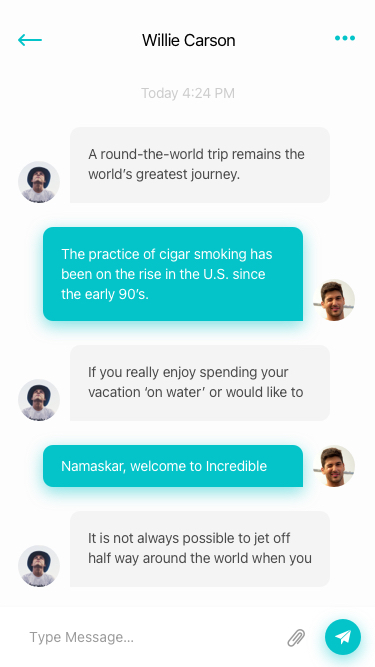
Text in this UI design:
Willie Carson
Today 4:24 PM
A round-the-world trip remains the world’s greatest journey.
For two out of every three people, this is the ultimate travel experience, according to recent research. Needless to say, in a world obsessed by travel, travelers and travel agents are both looking for the cheapest tickets and airfares available.

Cheap airline tickets, in most cases, can be obtained from wholesale dealers and discounters.

If your requirements are simple – you want a round-trip ticket from one place to another, you have a particular airline on your mind and you have definite dates; then you can go directly to the source – to the ticket discount agency which buys cheap tickets in bulk from wholesalers and consolidators.

In real life most trips require more planning, and most people need a help from the agent to figure out what would be the best air ticket solution for their particular case. Cheap airfares to a particular region can often be found with local airlines that specialize in that country. Sometimes an agency that operates and retails tours to a particular country will have a discount agreement with the national carrier and will sell discount tickets on that airline.

With a bit of research through travel magazines aimed at the particular country of your choice, you can often find agencies dealing with national carriers for that country. For the cheapest possible airfare to many places the most affordable prices are often found in local travel agencies that deal with a particular destination selling round-trip discount airline flights – most likely to the capital of that country and a few main cities.

Sometimes you can find a really cheap air ticket with a discount retail agency that specializes in trips to a wider range of destinations or to multiple destinations. Through the sheer number of tickets that they sell they can command a reasonable discount. However, keep in mind that most advertised prices do not include taxes, luggage fee and airport tax, so the cheap airfare may end up being not so cheap. Best to read the small print to clarify exactly what you are getting before you purchase a ticket.

Another trick of the trade is for agencies to grab attention by indicating the lowest possible prices, which only apply on specific dates in low season. You’ll find that all agencies do this, even the most expensive ones so, don’t be surprised if you get a quote at double the price from what was displayed in the ad.

Airlines usually publish their scheduled flights and prices six months in advance. If you have decided on a destination it can be a good opportunity to get an ‘early bird’ discount by booking well in advance. Keep your eye on the travel press and also airline web-sites. There are often special discounts and incentives aimed at travelers who book online, as carrying out a booking online is cheaper for the company than through an intermediary who will take a commission.

However, although you can expect to get the cheapest air ticket if you start searching many months ahead, there are some exceptions. At times like Christmas or other periods of high demand the prices are usually inflated and planes fill up many months in advance. If you can be flexible and travel on actual holiday days such as Christmas day or New Years Eve you can find some pretty attractive discounts.
The practice of cigar smoking has been on the rise in the U.S. since the early 90’s.
In part due to a reputation as a glamorous alternative to cigarette smoking, the increase can also be tied to its popularity among celebrities, as well as to the social nature of its practice. But whatever the reason, it is clear that cigars are big business in the U.S. with higher sales of premium brands each and every year.

Magazines like Cigar Aficionado portray cigar smoking as alluring, and perhaps slightly risqu
If you really enjoy spending your vacation ‘on water’ or would like to try something new and exciting for the first time, then you can consider a houseboat vacation. There are so many fun things to do and so many great landscapes to see on a houseboat vacation! But before making further plans, let’s take a look at the options that you have for a low-cost vacation on water: you could rent a houseboat this year and try out an altogether exotic kind of vacation this year, or you could indulge in a houseboat timeshare. What is a houseboat timeshare? Most people who have used a houseboat timeshare say that it is a great way to spend your vacation at a very high-quality resort, in a place where you couldn’t get reservations so easily that too at a very low price! Doesn’t that sound great? But let’s see how and why houseboat timeshares can offer you with such fabulous opportunities of low-cost vacationing on water.

Initially the concept of timeshare appeared somewhere in the 1960’s in France. The principle of a timeshare actually marketed the concept of ‘buying the hotel’ for vacationing. Indeed, timeshare is a form of real estate ownership, more precisely vacation property ownership. The owners divide the costs of running the resort and also the use of the place between themselves. This timeshare concept was first applied to land-resorts, but nowadays, we have all kinds of vacation properties, including houseboats. Houseboat timeshare works on a very simple principle. All 52 weeks of the year are divided between the owners (usually there are 51, considering that one week should remain for maintenance)! So they can own the resort on a 1/51 basis and can use the resort one week per year. Of course, one can buy as many houseboat timeshares as he/she wants to. But maybe you neither have the budget to do that nor the time. And spending your vacation in the same spot every year doesn’t seem to be such an exciting idea too! Therefore, several companies have been founded who promote the idea of exchanging timeshares. Thus being a timeshare owner helps you avail the opportunity to exchange the existing timeshare with someone else to a more pleasant vacation on a different spot for a very small fee. And so, with the houseboat timeshare you could spend less for a vacation that in other conditions would end up costing you quite a fortune.

There are many companies out there that deal in timeshare and exchanging. Several of them deal with all types of vacation property ownership, like land resorts, houseboat timesharing or even motor homes, yachts and campgrounds.

If you want to consider houseboat timeshares for a low-cost vacation on water but don’t know if you will really like the concept, then I would recommend that you go to one of the exchange companies and try to get a vacation timeshare for a week. These companies have special offers for non-timeshare-owners. In this way, you can check out what you’ll be ‘owning’ and see if it suits you or not. And of course, you can make a comparison between renting and houseboat timeshare when it comes to the question of your budget. In this way you’ll be able to assess if it is more convenient for you to rent or to pay the company’s fee and the maintenance fee for a houseboat timeshare. Whatever be your choice, don’t forget to enjoy your low-cost vacation on water to the fullest!
Namaskar, welcome to Incredible India, where culture echoes, tradition speaks, beauty enthralls and diversity delights.

Bounded by the majestic Himalayan ranges in the north and edged by an endless stretch of golden beaches, India is a vivid kaleidoscope of landscapes, magnificent historical sites and royal cities, misty mountain retreats, colorful people, rich cultures and festivities. The timeless mystery and beauty of India has been waiting for you for 5000 years, always warm and inviting, a place of infinite variety – one that favors you with different facets of its fascination every time you visit India.

visit the four corners of India: North India, South India, East India, West India

North India – Land of Romance

You’ve arrived at Delhi. The months of planning and curiosity are over; you’re actually in India. Every experience, every sound, every smell shouts that you’ve arrived somewhere magical, somewhere Special. It is here that the deep love of one man for one woman created the Taj Mahal; where the King of Kings ruled; where the sacred Ganges flows past holy cities; where the Himalayas stand silent and magnificent; where 5000 years of culture waits to be absorbed.

Delhi – the Old and the New

Delhi is above all an historic city, an elegant capital, content to leave to Calcutta and Bombay the roles of commercial and business supremacy. It is in fact really two distinct cities; the energy and colour and the thronged bazaars and Moghul architecture of Old Delhi contrast with the formal splendour of New Delhi, whose wide boulevards offer ever-changing perspectives of Lutyen’s landscaped city. Delhi has several world-famous luxury hotels, with the comfort and style to ensure relaxation after your journey; from here, set forth to experience the sights and sounds of the city. The gracious Red Fort, the Jama Masjid (the largest mosque in India), the Qutab Minar complex with its soaring tower – all are waiting to be explored. Allows some time to wander round the inexpensive modern shops and handicraft centres. Magicians and dancing bears entertain crowds in the marketplaces, while fortune tellers may offer glimpses of the future. The heat of the day gives way to balmy evenings; enjoy a meal in one of the many splendid restaurants, the exotic music of sitars and veenas and the subtle rhythms of the tabla accompanying the delicious cuisines from throughout the country. Flights and trains and buses run from Delhi all over north India, so it is always easy to reach the next destination.

West India – The Warm West

After the vibrant atmosphere of Bombay, allow the palm-fringed beaches of Goa to warm your spirit in the sun and relax your mind. Or meditate in cool and ancient Buddhist caves tunneled out of solid rock on the craggy hillsides – a dramatic contrast from the colourful fairs and festivals in unspoiled Gujarat. The choice is once again tremendous in this land that offers everything.

Mumbai – Gateway of India

There is a powerful life force at work in this thriving, modern commercial city, with its plate-glass skyscrapers and hectic colorful street life. The pace and confusion is vibrant, with businessmen hurrying to work, hooting traffic, fisherwomen in their bright sarees and ‘tiffinwallahs’ hurrying with their metal containers to deliver the businessman’s lunch direct from his home to his office. After relaxing on Chowpatty beach under the cool evening sky, sipping refreshing milk from a large green coconut, you will start to love Bombay. You will feel ready to visit the elegant and world famous Taj Mahal hotel for a delicious snack or drink while watching the sunset over the many boats in the harbour. In the luxury and quiet of a hotel room, sightseeing can be planned. Consider a visit to the lofty Hanging Gardens next door to the intriguing Towers of Silence; or maybe win a million at the beautiful Mahalaxmi Racecourse, one of the finest in India. A glamorous day visiting the famous Bombay film studios can be arranged, and perhaps a chat with one of the many film stars. Relive the ancient stories of the Hindu gods sculpted on the walls of caves at Elephanta. This well known island, where monkeys scamper across your path, is a short and pleasant boat ride from the famous landmark in Mumbai – the Gateway of India. When ready to leave this city of tycoons, commerce, skyscrapers and film stars, prepare for adventures of a very different kind which await at its doorstep.

South India – A Heritage of Centuries

The delightful south; almost untouched by invasions throughout its history, the Indian heritage is more intact here than in other regions of the country. This is a land of temples, a land of the devout where new wonders await – the profusion of orange flowers, the shade of the banyan tree, and the soft beat of distant drums as yet another festival starts…

Chennai – A Kaleidoscope of Moods Chennai is the centre of the Hindu tradition of Bharata Natyam (classical dancing) the art of temple sculpture also comes from this part of the country, and gives expression to both the devoutness and the artistic skills of the Tamil people. Chennai is the home of the ancient Dravidian civilisation, one of the oldest articulate cultures in the world. It is a city where the landscape of the past lives easily with more recent history. This busy, efficient metropolis is a good centre to plan a journey over South India. Make use of the international and domestic airport and the massive network of trains and buses. The friendliness, sincerity and colourfulness of the people can slowly be absorbed while taking a stroll over the sandy stretch of beach known as the Marina, or visiting Fort St. George, built by the British East India Company. So many of the street names reflect the city’s long association with other cultures; China Bazar Road, Armenian Street, Portuguese Church Street for instance. In 78 AD, the Apostle St Thomas was martyred in the city, but the Christian faith now finds graceful expression in the many churches, particularly the San Thome Cathedral. View the whole panorama from the Chennai lighthouse, or experience the culture from ground level in the temples, art galleries or museums. Head off in any direction from Chennai – even east, across the Bay of Bengal by boat or plane to Port Blair in the Andaman Islands; a paradise archipelago, lush and forested, home of some of the most exotic plant-life in the world. The crystal clear waters shimmer with tropical fish, and the islands are famous for their corals and water-sports facilities. North of Chennai is the large state of Andhra Pradesh, rich in archeological and architectural treasures. The capital, Hyderabad, was once the seat of the fabled Nizams. The Charminar is a national symbol, and the Salar Jung Museum a rich repository of the Raj.

East India – Excitement and Tranquillity

In no time at all the stimulating bustle and heat of Calcutta is left far behind, opening out to the cool and luscious mountains of refreshing Darjeeling. Encounter the mighty range of the Himalayas in Sikkim, the one-horned rhinoceros in wonderful wildlife reserves, then dream of a forgotten age in the ancient holy towns on the plains of rural India.

Discover the Soul of Calcutta

Calcutta is the largest city in India, indeed one of the largest in the world. Established as a British trading post in the 17th century, the city rapidly grew, acquiring a life and vibrancy of its own. Its glory is still reflected in the buildings of Chowringhee and Clive Street, know as Jawaharlal Nehru Road and Netaji Subhash Road respectively. It is a city which leaves no-one indifferent-fascinating, effervescent, teeming with life, peoples, cultures. The impact can be a shock at first; the rickshaws, cars, brightly painted lorries, trolley buses, the cries of the street vendors, labourers hard at work on the construction of the vast underground railway, the noise and colour of the huge New Market, the bustle of the crowds…but soon the jumbled impressions will sort themselves out. Central Calcutta is best viewed in perspective around the rolling green of the Maidan, 3 square kilometres of parkland where the early-morning yoga sessions provide for the city dwellers a relaxation from the stresses of urban life. For relaxation of another kind, visit the Indian Museum, one of the finest in Asia. Other attractions include the huge white marble Victoria Memorial, the Octherlony Monument and the headquarters of the Rama Krishna mission. To the north of the city is the silent beauty of the Belur Math and, across the river, the Botanical gardens (with a 200 years old Banyan tree, reputedly the largest in the world) and the Kali temple of Dakshineshwar.
It is not always possible to jet off half way around the world when you and your significant other are wishing to go off on a private and romantic getaway. The great news is that you don’t have to spend a lot of money or go very far to get away from everyone and everything. You can find cheap romantic vacations nearby, and you may not have to look much further than the Internet to find great packages that you can afford.

You may think of creepy resorts when you think of cheap romantic vacations, but you can leave these to the movies. You can usually find a great bed and breakfast near you that will offer you privacy and romance at an amazingly low price. You may only have to drive an hour to get away, and you will find that you love the romance such a setting will provide to you. These cheap romantic vacations are often set in rural areas that offer natural beauty and small town charm. You won’t even have to leave your room to enjoy either one.

You can also find cheap romantic vacations if you look online for discount travel sites. These sites have packages that are meant just for lovers, and they know what you need when you are looking for cheap romantic vacations. You may find something that jets you off to another part of the country for a short three or four-day getaway that affords you what you need at a price you can afford. Cheap doesn’t mean it will be cheesy for the most part. Although, when you are looking to save some money on a trip, you do really have to watch out. My honeymoon was ruined because I didn’t look into things like I should have.

When you are offered packages for cheap romantic vacations make sure you check up on what you are being offered before you sign on the dotted line. There are some places that misrepresent what they are, and you don’t want to be disappointed when you get there. Look online for reviews of each place from others who have gone there for cheap romantic vacations and see what they have to say. If the place seems to have disappointed more than one couple, you should definitely think twice before you go there. If you find this is the case, keep looking. Something better will pop up if you keep searching.
Type Message…